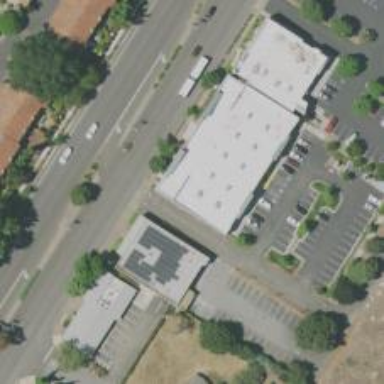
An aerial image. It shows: Clinic.